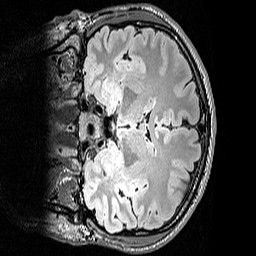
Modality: FLAIR
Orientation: coronal
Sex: male
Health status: ill
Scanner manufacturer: siemens
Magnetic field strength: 3 T
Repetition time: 5 s
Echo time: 0.388 s